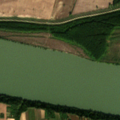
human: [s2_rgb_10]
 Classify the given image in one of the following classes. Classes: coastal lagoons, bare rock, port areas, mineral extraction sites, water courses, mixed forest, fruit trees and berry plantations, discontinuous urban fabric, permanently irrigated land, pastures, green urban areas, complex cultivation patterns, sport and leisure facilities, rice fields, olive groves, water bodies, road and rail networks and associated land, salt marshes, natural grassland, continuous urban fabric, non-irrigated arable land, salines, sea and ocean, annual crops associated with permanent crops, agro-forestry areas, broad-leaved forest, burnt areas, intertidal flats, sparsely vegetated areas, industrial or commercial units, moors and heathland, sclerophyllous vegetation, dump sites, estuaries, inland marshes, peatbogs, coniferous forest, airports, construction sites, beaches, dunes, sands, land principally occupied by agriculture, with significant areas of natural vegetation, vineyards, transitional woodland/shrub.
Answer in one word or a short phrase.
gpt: non-irrigated arable land, land principally occupied by agriculture, with significant areas of natural vegetation, broad-leaved forest, transitional woodland/shrub, water courses